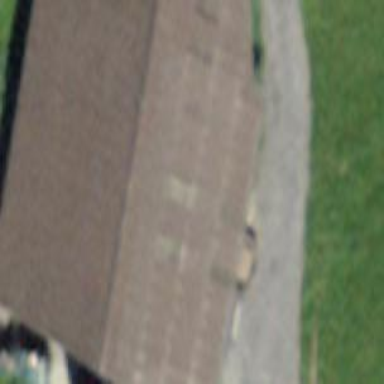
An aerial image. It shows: Rural barn.